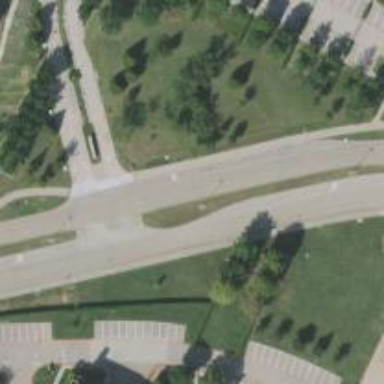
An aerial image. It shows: Tertiary road with separate sidewalk.